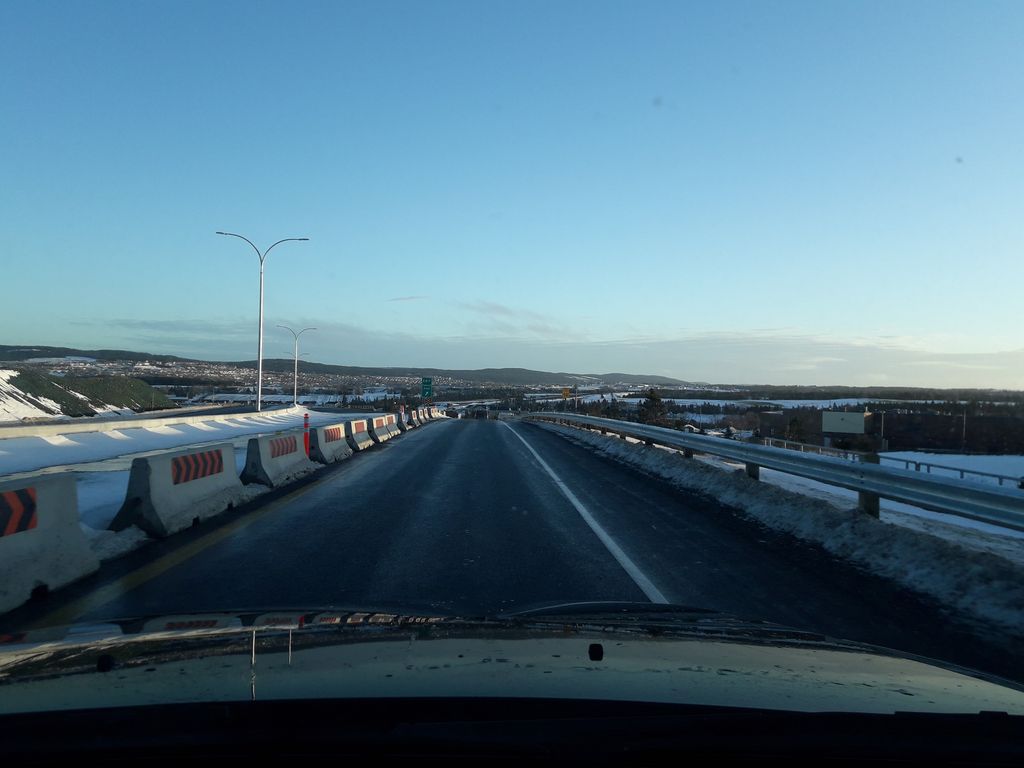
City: st_johns